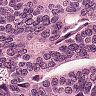
Metastatic tissue present: yes